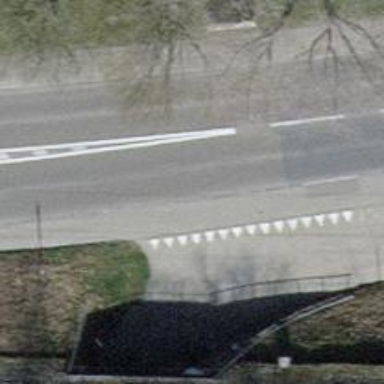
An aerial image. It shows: Road with "give way" sign.